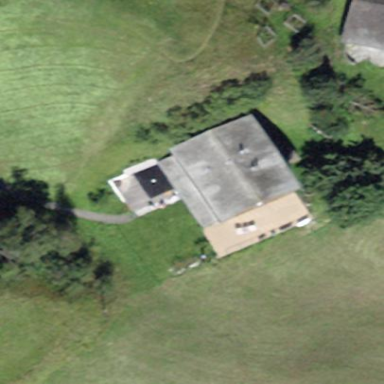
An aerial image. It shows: Building with tiled roof.